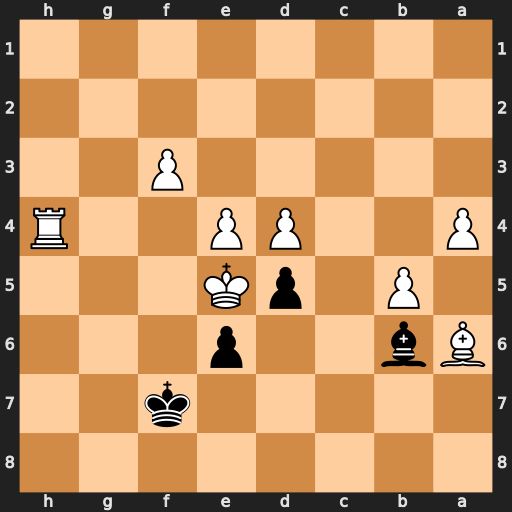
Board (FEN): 8/5k2/Bb2p3/1P1pK3/P2PP2R/5P2/8/8
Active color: b
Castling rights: -
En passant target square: -
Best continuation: Bc7#